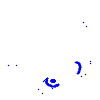
Particle: electron